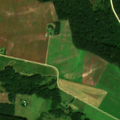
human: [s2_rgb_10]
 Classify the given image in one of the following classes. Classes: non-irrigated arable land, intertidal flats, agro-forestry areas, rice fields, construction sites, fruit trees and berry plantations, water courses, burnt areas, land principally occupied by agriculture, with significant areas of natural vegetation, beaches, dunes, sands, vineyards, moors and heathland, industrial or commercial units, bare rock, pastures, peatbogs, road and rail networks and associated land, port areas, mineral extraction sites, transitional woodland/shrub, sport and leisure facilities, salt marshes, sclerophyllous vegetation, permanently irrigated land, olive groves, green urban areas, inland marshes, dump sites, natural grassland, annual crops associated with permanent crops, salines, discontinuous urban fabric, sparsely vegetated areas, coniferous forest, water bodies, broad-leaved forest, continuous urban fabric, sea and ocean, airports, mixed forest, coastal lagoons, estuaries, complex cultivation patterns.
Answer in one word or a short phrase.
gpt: non-irrigated arable land, broad-leaved forest, coniferous forest